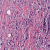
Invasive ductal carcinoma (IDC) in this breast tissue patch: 1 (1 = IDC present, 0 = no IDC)